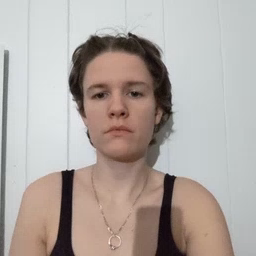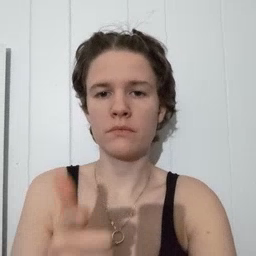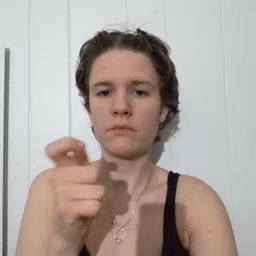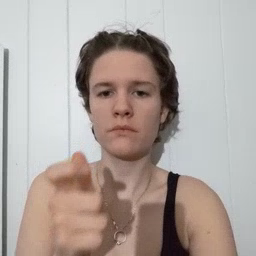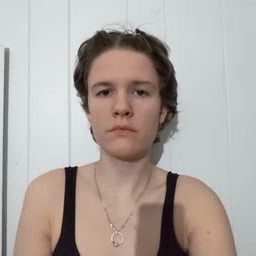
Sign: fast